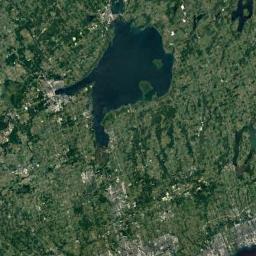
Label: lake